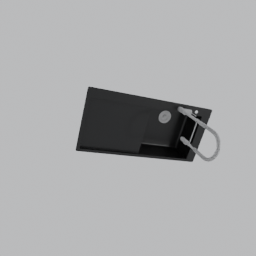
Label: appliances